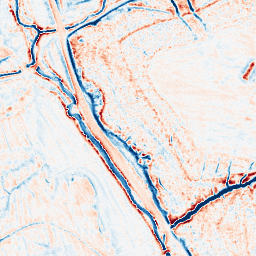
Category: edge_preserving
Decomposition family: anisotropic_diffusion
Decomposition parameters: iterations: 20
kappa: 10
gamma: 0.15
Upsampling method: sinc_blackman
Upsampling parameters: scale: 2
kernel_size: 8
Upsampling scale: 2